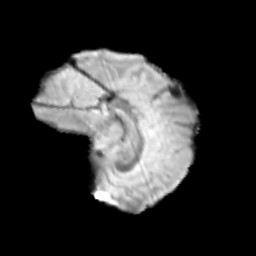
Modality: T2w
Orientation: sagittal
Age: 13
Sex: female
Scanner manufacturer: siemens
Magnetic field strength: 3 T
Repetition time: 3.8 s
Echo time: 0.07 s